Question: My excel data is like this:
'''
Date Total Bilirubin(umol/l)
10/18/2015 336.9
10/21/2015 352.7
10/24/2015 330.4
10/27/2015 310.2
10/30/2015 390.3
11/2/2015 378.3
11/5/2015 435.8
11/8/2015 449.3
11/11/2015 460.7
11/14/2015 385.3
11/17/2015 350.7
11/20/2015 278.6
11/23/2015 252.1
11/26/2015 180.8
11/29/2015 159.4
12/2/2015 105.5
12/5/2015 83.2
12/8/2015 64.4
12/11/2015 60.8
'''
I use R to draw a line graph like this:
'''
dat<-read.xlsx("/Users/user/Research/Obstructive Jaundice/liuxuebin bilirubin.xlsx",sheetName = "liuxuebin_bilirubin")
dat$Date<-factor(dat$Date)
lines(dat$Date,dat$Total.Bilirubin.umol.l.,type="b",lwd=1.5,lty=3,col="red",pch=16)
'''
I get the graph like this:

I want to connect the dots one by one to see the bilirubin changing trend. How can I do that?
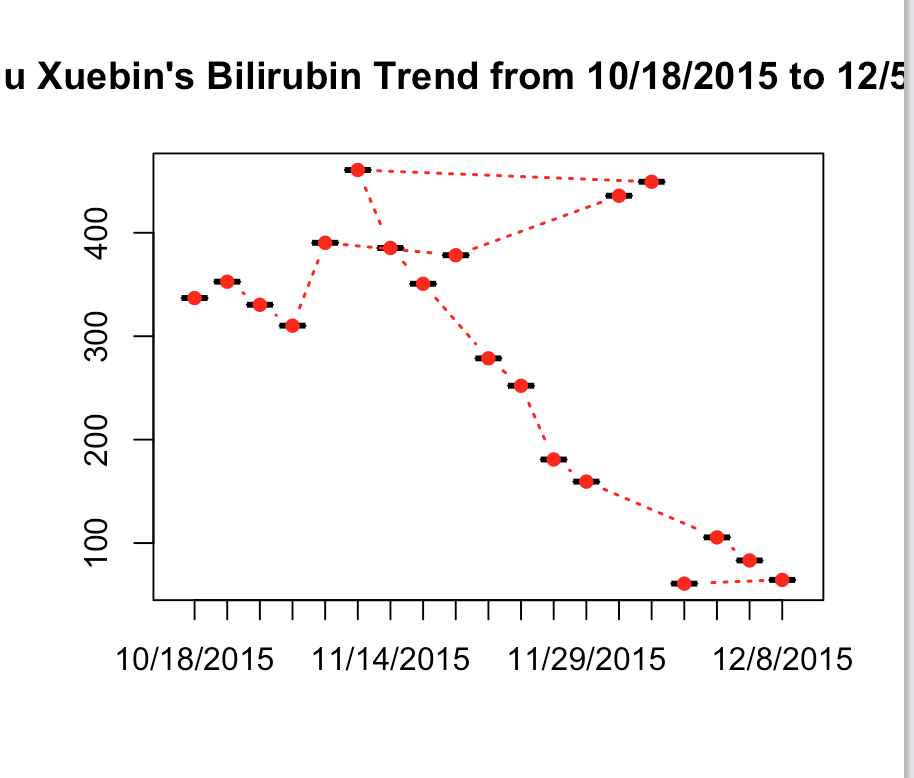
Answer: I believe your problem is the Date column is being imported as a factor variable. If that is the case then convert the column to a character object and then to a Date object. Then the plot function should work well.
'''
dat<-read.table(text="Date Total.Bilirubin(umol/l)
10/18/2015 336.9
10/21/2015 352.7
10/24/2015 330.4
10/27/2015 310.2
10/30/2015 390.3
11/2/2015 378.3
11/5/2015 435.8
11/8/2015 449.3
11/11/2015 460.7
11/14/2015 385.3
11/17/2015 350.7
11/20/2015 278.6
11/23/2015 252.1
11/26/2015 180.8
11/29/2015 159.4
12/2/2015 105.5
12/5/2015 83.2
12/8/2015 64.4
12/11/2015 60.8", header=TRUE)
#convert dat$Date from a factor to a Date object
dat$Date<-as.Date(as.character(dat$Date), format="%m/%d/%Y")
#plot image
plot(dat$Date,dat$Total.Bilirubin.umol.l.,type="b",lwd=1.5,lty=3,col="red",pch=16)
'''
<URL>